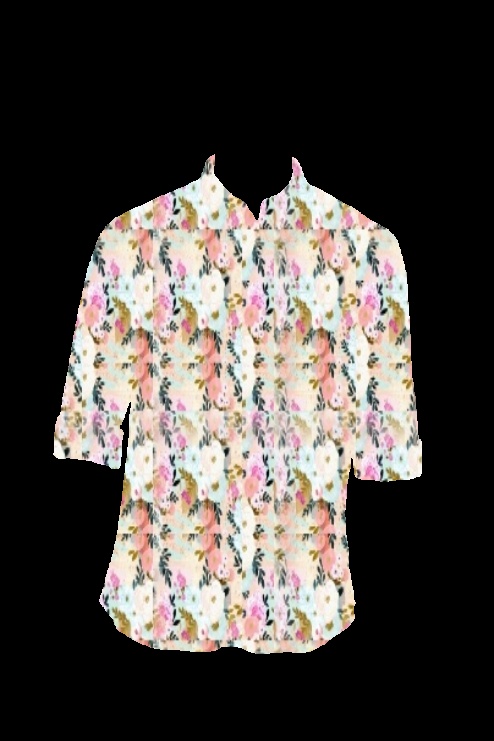
pink floral print button up tee